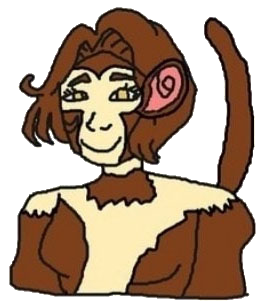
Label: 5_Animal